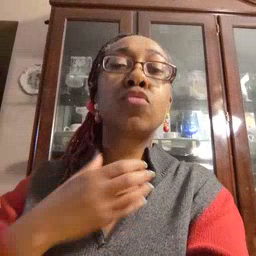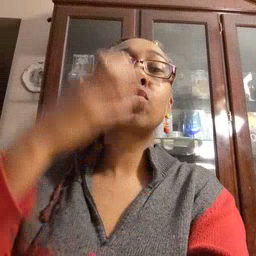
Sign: giraffe